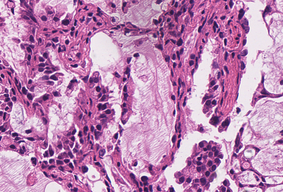
Tumor epithelial tissue: yes
Tumor-associated stroma tissue: yes
Normal tissue: no